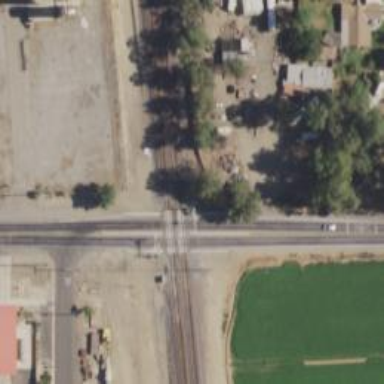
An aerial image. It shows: Level railway crossing with lights and barriers.